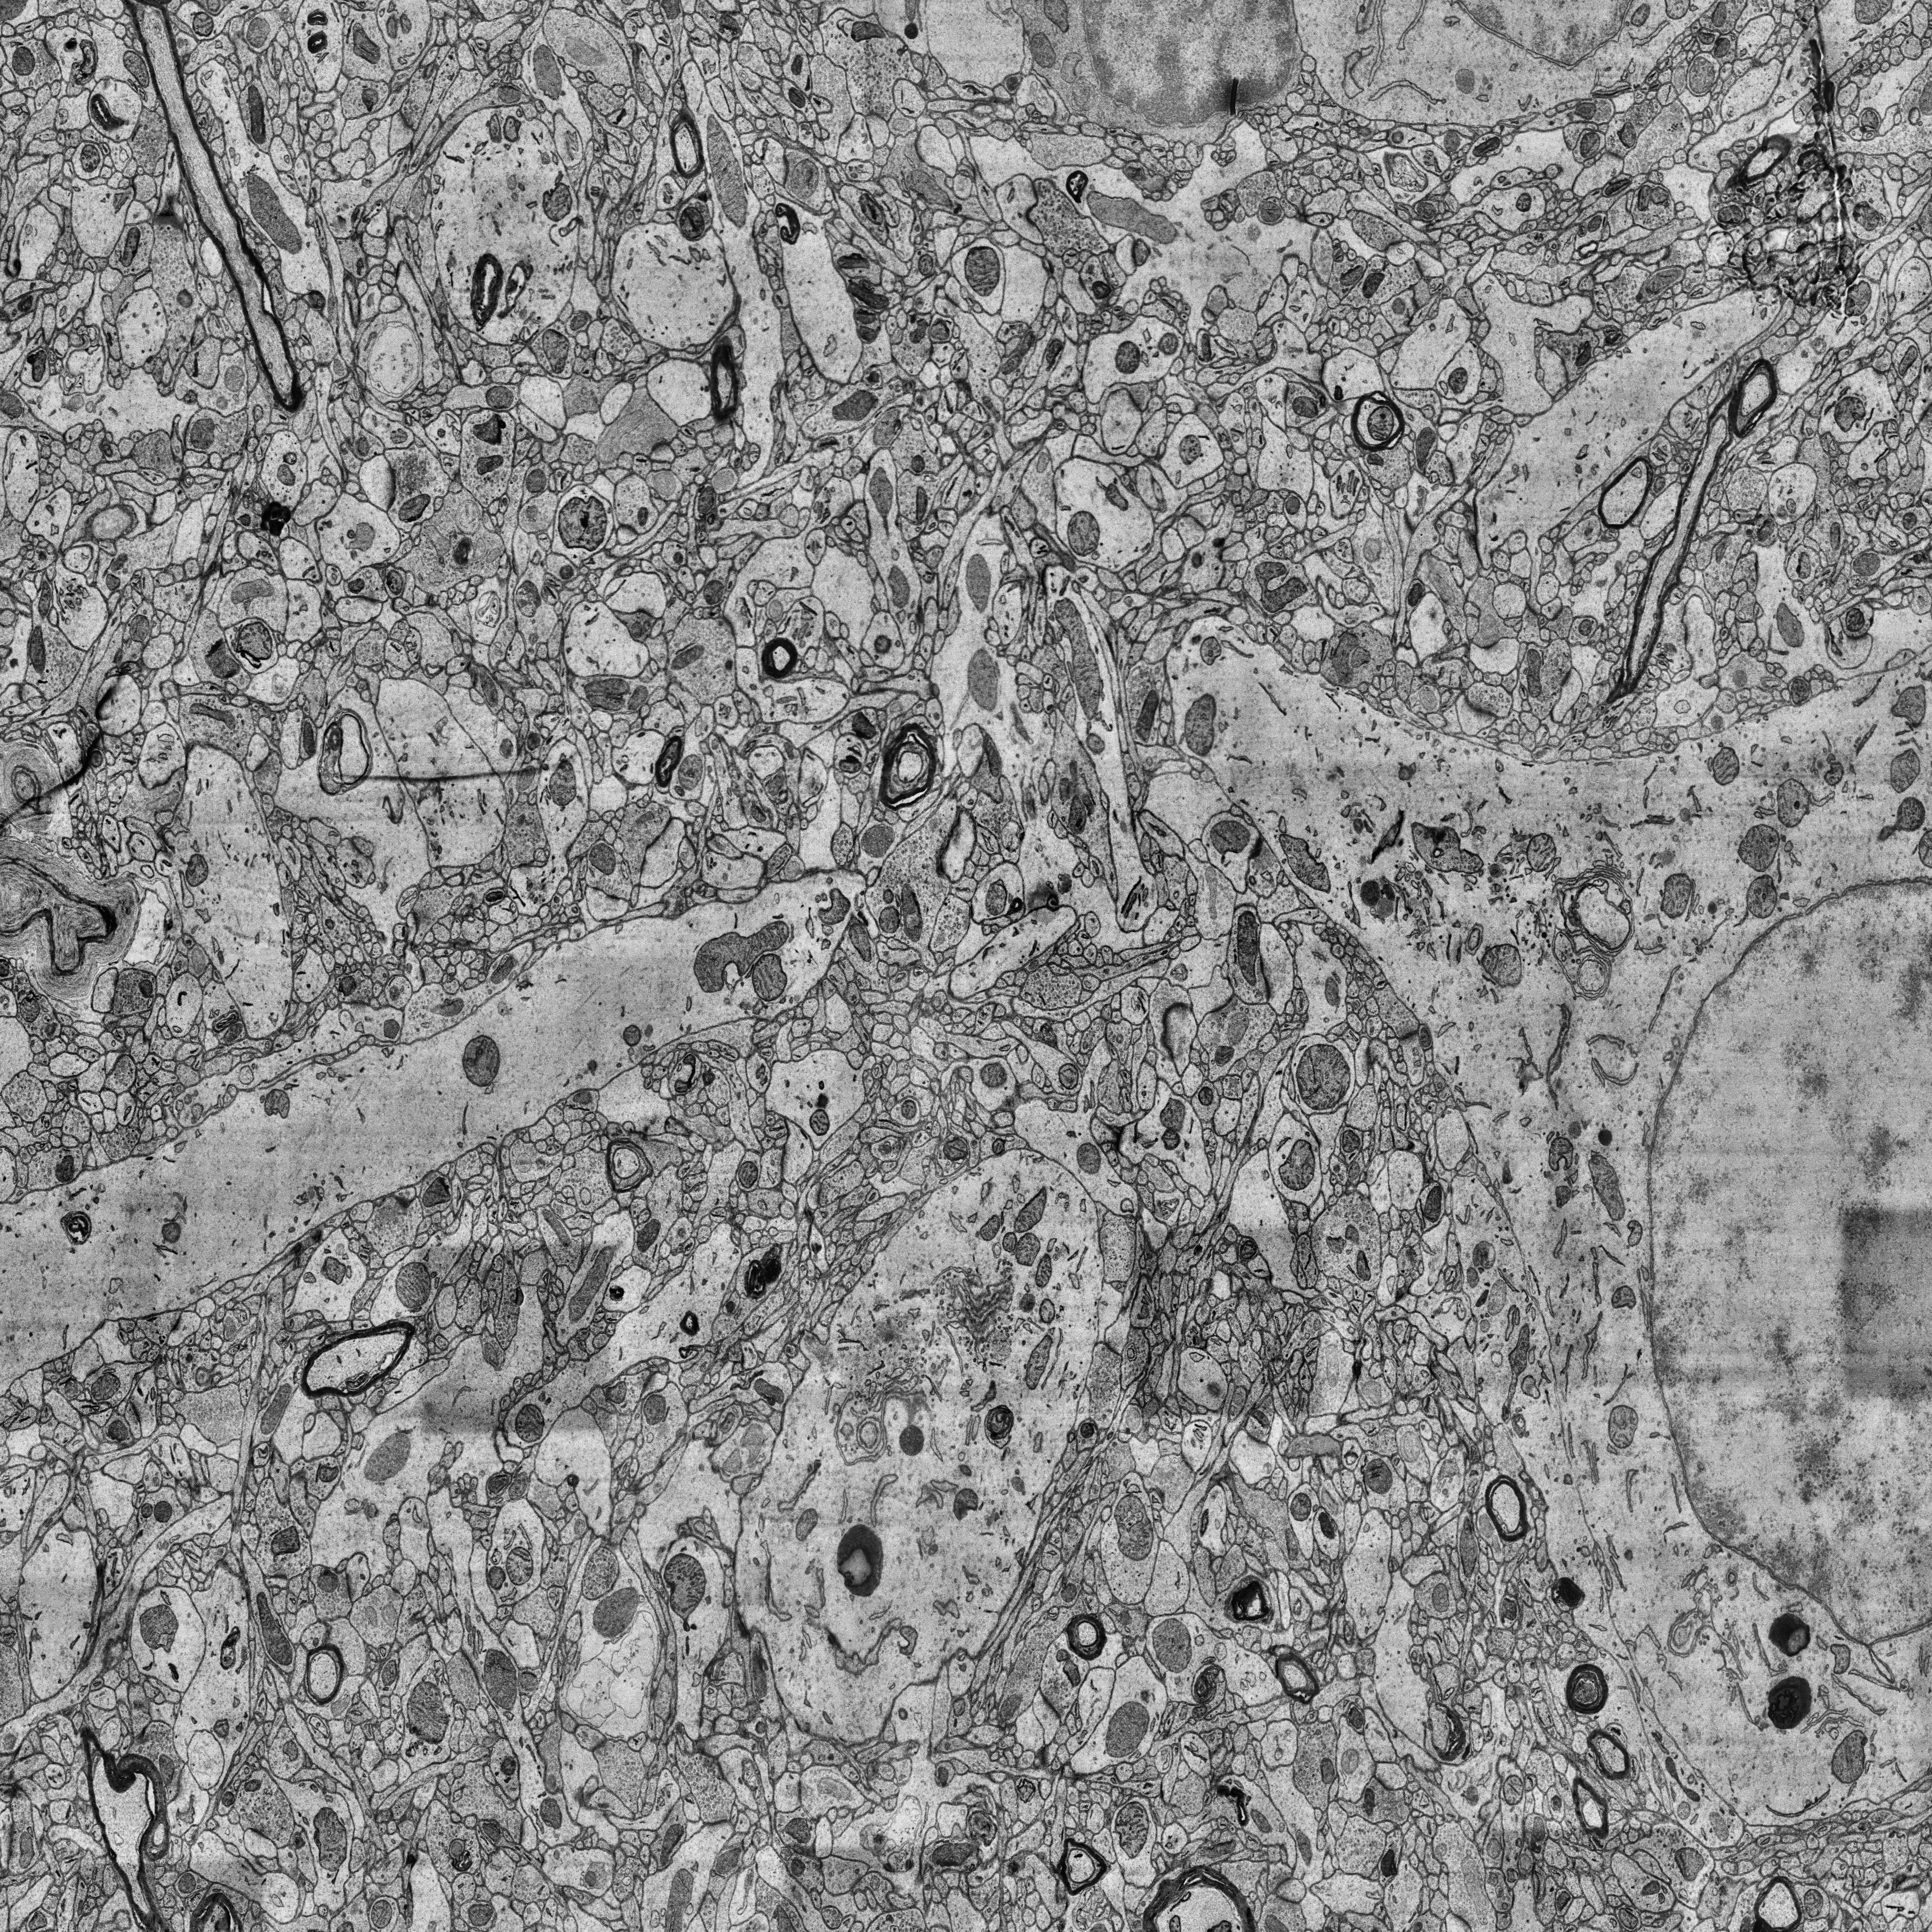
Electron microscopy slice of human cortex tissue
Slice depth (z): 286
Mitochondria instances in slice: 423